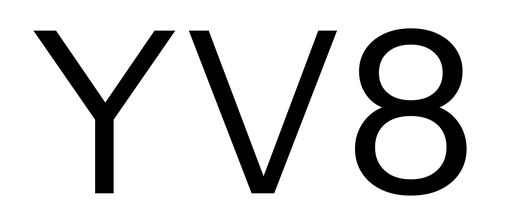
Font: InstrumentSans_Regular